Question: Why won't this work? I don't understand the error it is giving me.
'''
import java.time.LocalDateTime;
import java.time.format.DateTimeFormatter;
import java.time.*;
public class Test
{
public static void main(String [] args)
{
String str = "2004 Jul";
DateTimeFormatter formatter = DateTimeFormatter.ofPattern("yyyy MMM");
LocalDateTime dateTime = LocalDateTime.parse(str, formatter);
System.out.println(dateTime);
}
}
'''
I get this error:

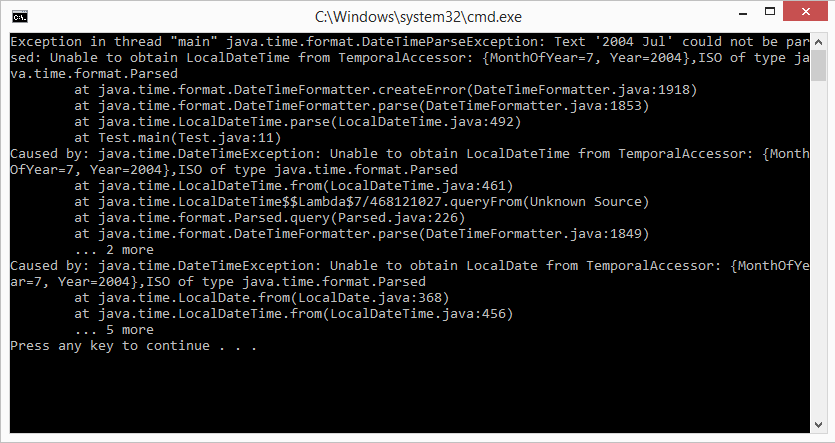
Answer: Use 'LocalDate' instead, apparently 'LocalDateTime' tries to parse for a <URL> as well.